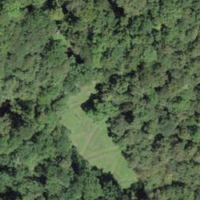
EUNIS habitat code: 41
Species observed at this site:
Daphne laureola